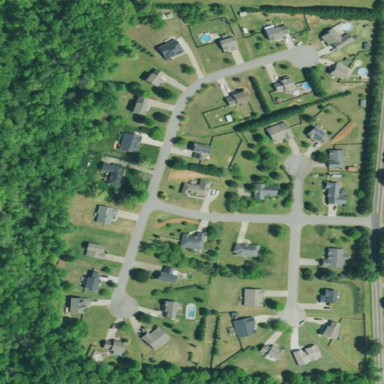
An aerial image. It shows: Residential area within neighborhood.